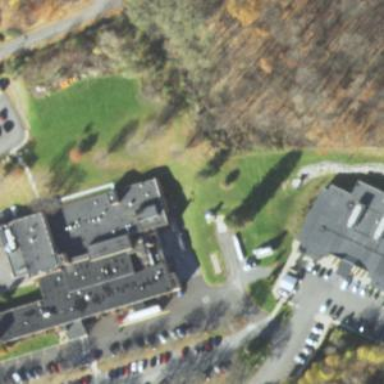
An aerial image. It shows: Healthcare facility identified as hospital.